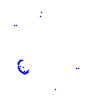
Particle: proton